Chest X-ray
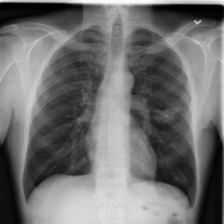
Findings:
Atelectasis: negative
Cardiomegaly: negative
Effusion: negative
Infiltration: negative
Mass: negative
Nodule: negative
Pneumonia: negative
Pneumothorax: negative
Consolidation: negative
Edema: negative
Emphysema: negative
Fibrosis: negative
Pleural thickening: negative
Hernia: negative